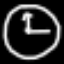
Label: clock